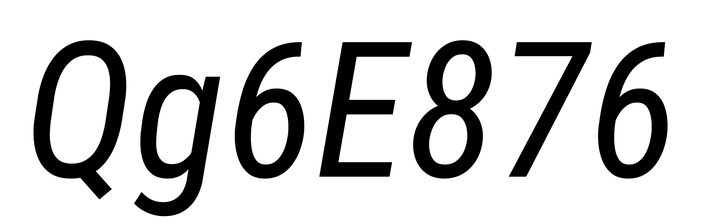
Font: Roboto-Italic_Condensed_Italic